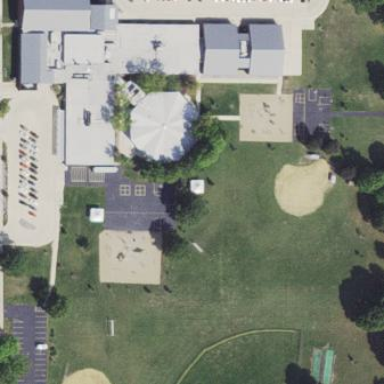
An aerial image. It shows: School.